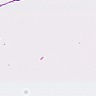
Metastatic tissue present: no